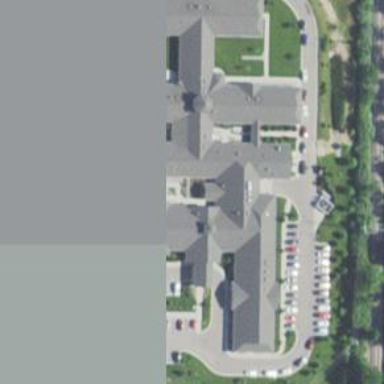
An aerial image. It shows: Nursing home building.